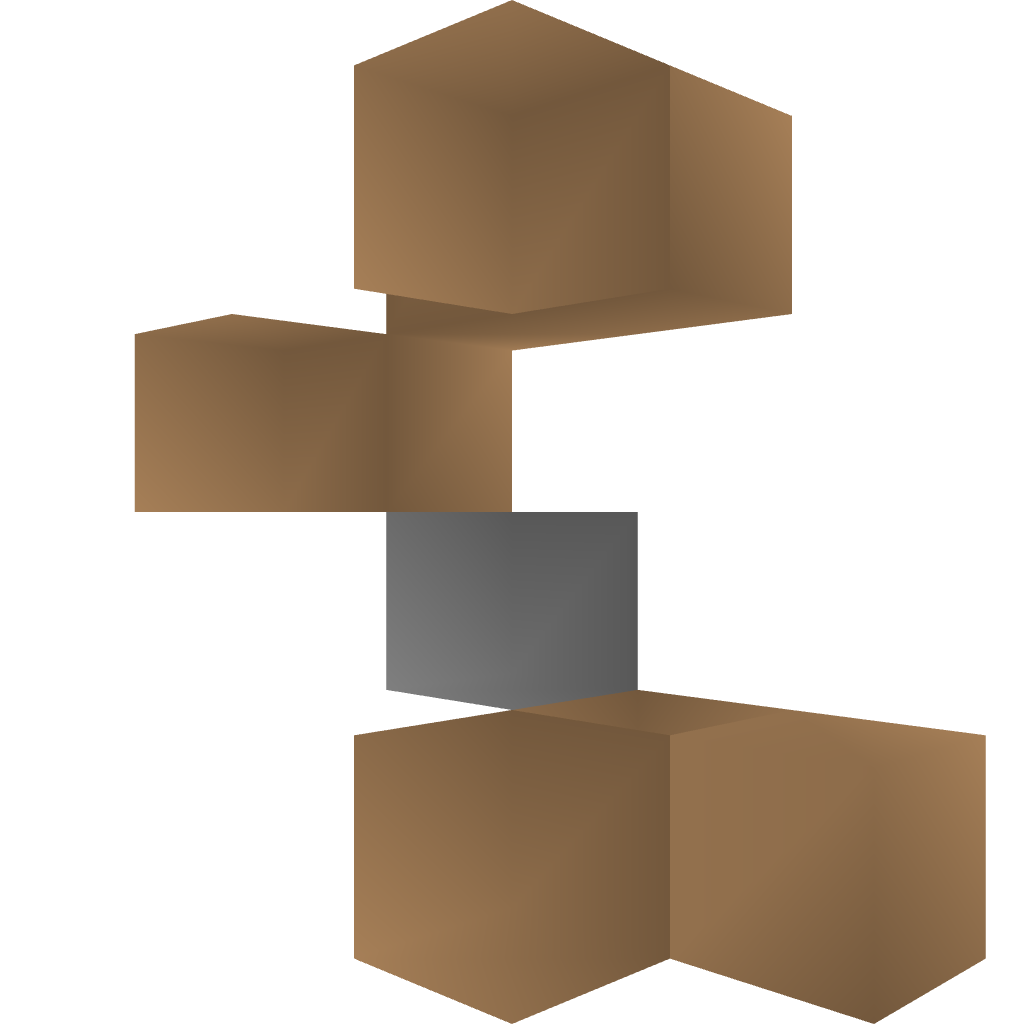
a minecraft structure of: Simple Automatic Furnace bad low quality